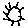
Label: sun